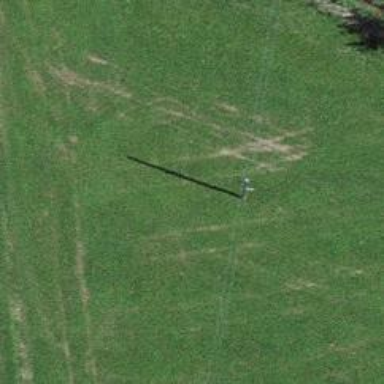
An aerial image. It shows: Minor power line.